Question: I'm practicing using C & Unix by writing up some of the C programs in Vim and compiling them.
The word count program is supposed to end when the character read is EOF (CTRL-D). However, when I run it, the first CTRL-D pressed just makes it print "^D" (minus the quotes) on the terminal. The second time it's pressed, the "^D" goes away and it terminates normally.
How can I change this so that it terminates after only one CTRL-D? I notice that if I've just made a newline character, then pressing CTRL-D once does the trick. But I don't really understand why it works then and not in the general case.
Here's what the program looks like for those of you who don't have the book.

'''
#include <stdio.h>
#define IN 1 /* Inside a word */
#define OUT 0 /* Outside a word */
int main()
{
int c, nl, nw, nc, state;
state = OUT;
nl = nw = nc = 0;
while ((c = getchar()) != EOF) {
++nc;
if (c == '
') {
++nl;
--nc;
}
if (c == ' ' || c == '
' || c == ' ')
state = OUT;
else if (state == OUT) {
state = IN;
nw++;
}
}
printf("%d %d %d
", nl, nw, nc);
return 0;
}
'''
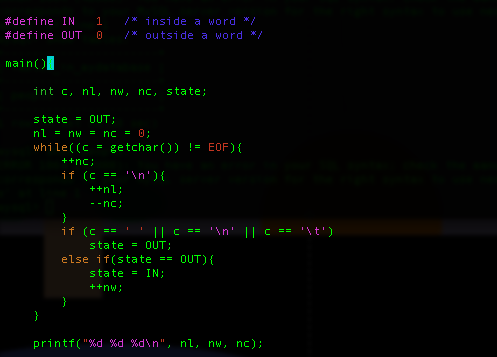
Answer: If you type at the start of the line, once should be enough. If you type Control-D after you've typed anything, then you need to type it twice.
That's because the tells the terminal driver to send all available characters to any waiting process. When it is at the start of a line, there are no available characters, so a process waiting on a 'read()' gets zero characters returned, which is the meaning of EOF (no characters available for reading). When it is part way through a line, the first sends the characters to the program, which reads them; the second indicates no more characters and hence EOF once more.